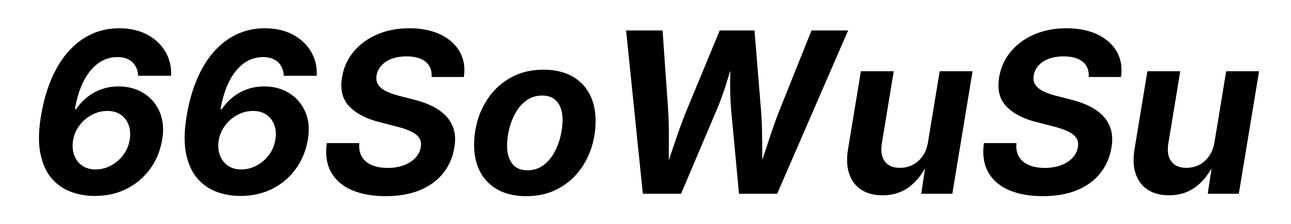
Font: Inter-Italic_Bold_Italic